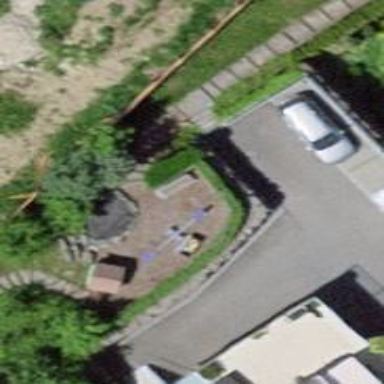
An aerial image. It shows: Playground with ground surface. The playground is themed.